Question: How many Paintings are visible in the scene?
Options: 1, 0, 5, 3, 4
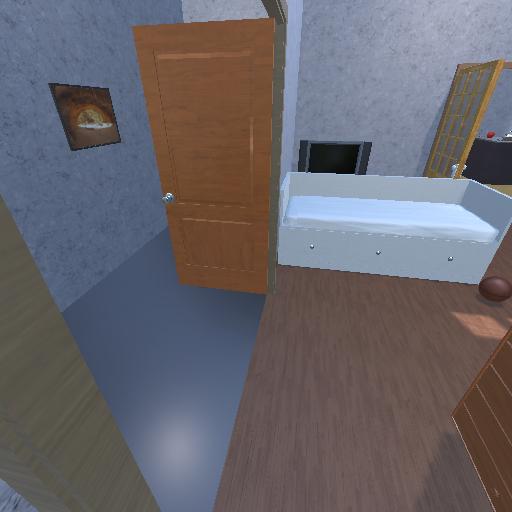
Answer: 1